Question: I want to remove menu's popup border. Not the menu items's border as explained in <URL> post.
This is a pic of my menu popup and I want to remove the white border the popup has.

I am using mahapps library for my main windows with basedark theme. Also please be patient with me, as I am new to WPF and XAML.
Here are all the things I have tried-
1. Overwrote the border thickness and border brush of all the "menu items" with my custom style. This did not help as the border which I am interested is not tied to menuItems.
2. Overwrote the border thickness and border brush property of the "menu" element. This just changes the menu element when the mouse is not over it. Hope that made sense.
I need the element/control trigger/content-presenter the menu element possesses to disappear the menu popup border. Hope someone can help me in this regard.
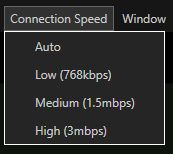
Answer: My question was similar to the one asked here - <URL>
I apologize for duplicating the question. I was of the thinking the property was tied to "Menu" but the property is still tied to "MenuItem".
Changing the "Padding" and "BorderThickness" to 0 of the popup's border solved my issue.